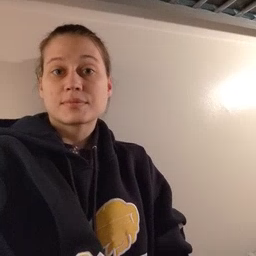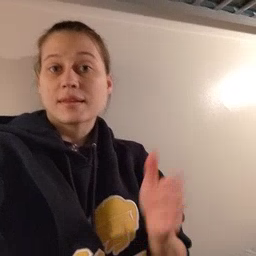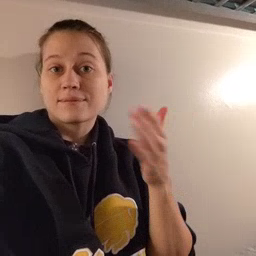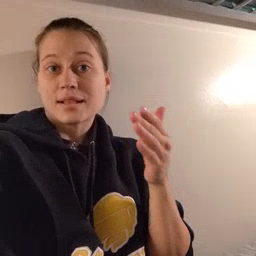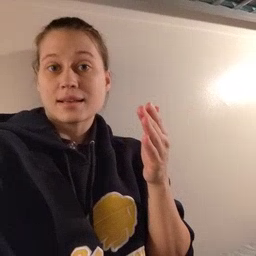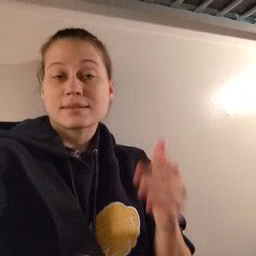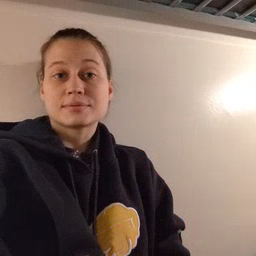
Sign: flag